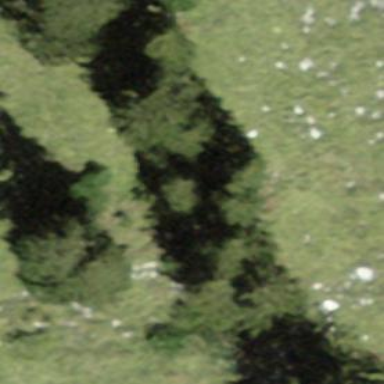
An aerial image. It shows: Patch of scrub vegetation.